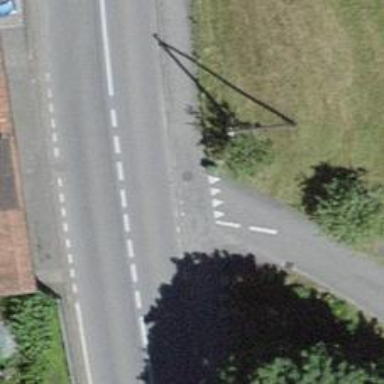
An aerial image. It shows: Road with "give way" sign.